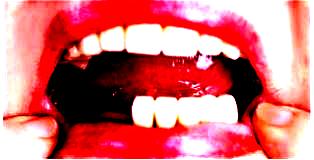
Condition: hypodontia